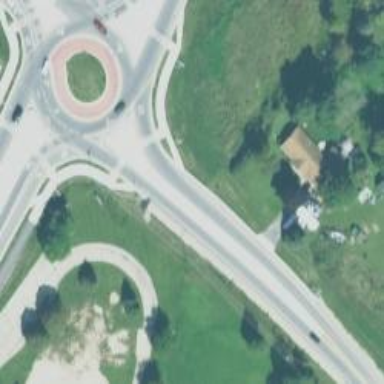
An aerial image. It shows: Path on traffic island.